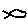
Label: fish